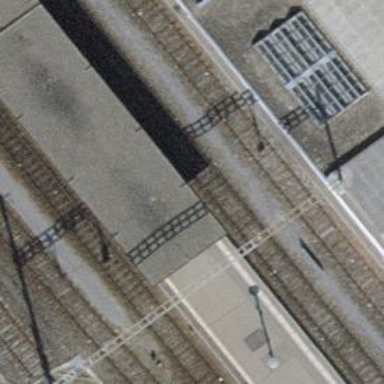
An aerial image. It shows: Public transport stop position along the railway.